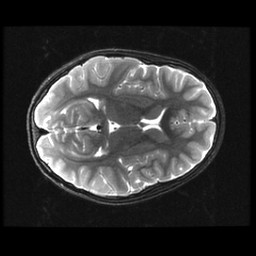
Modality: T2w
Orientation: axial
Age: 11
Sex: female
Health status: ill
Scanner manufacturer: ge
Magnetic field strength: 3 T
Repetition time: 7.5 s
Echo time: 0.1007 s